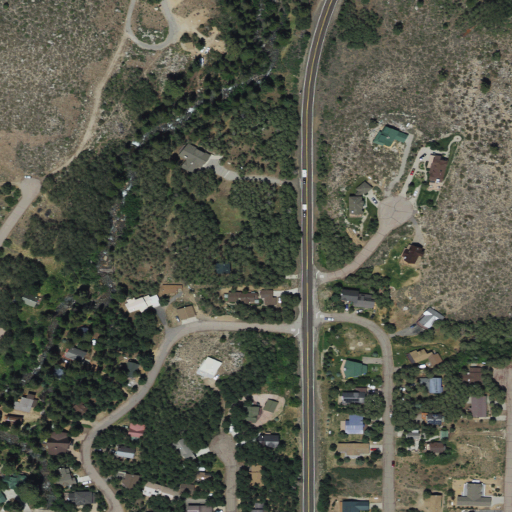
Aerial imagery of valley in California named Jawbone Canyon containing open development, shrub, low intensity development, evergreen forest, medium intensity development, and mixed forest